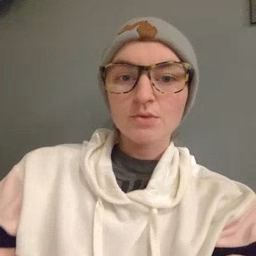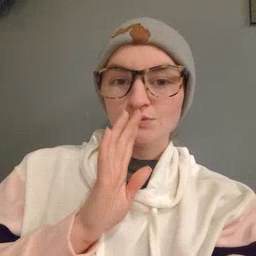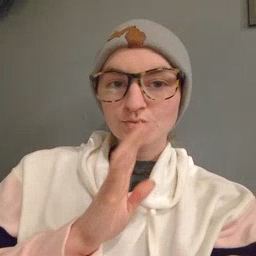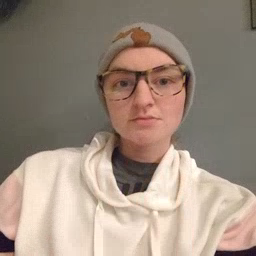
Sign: talk